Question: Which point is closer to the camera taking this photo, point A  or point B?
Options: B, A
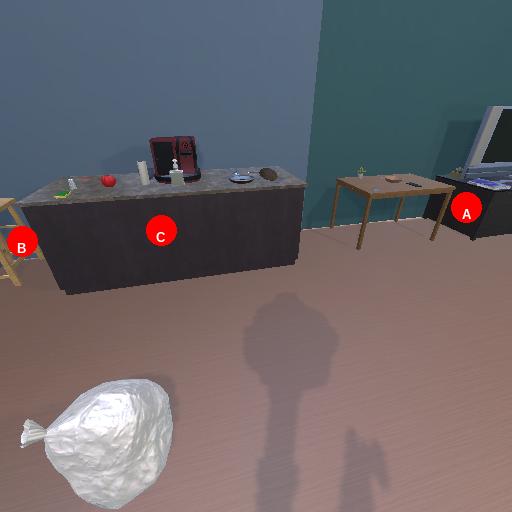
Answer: B